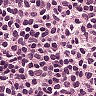
Metastatic tissue present: no